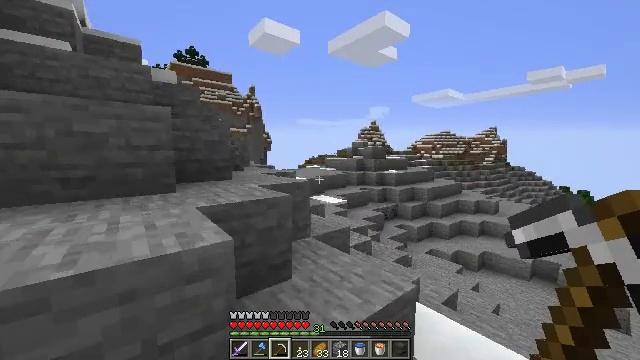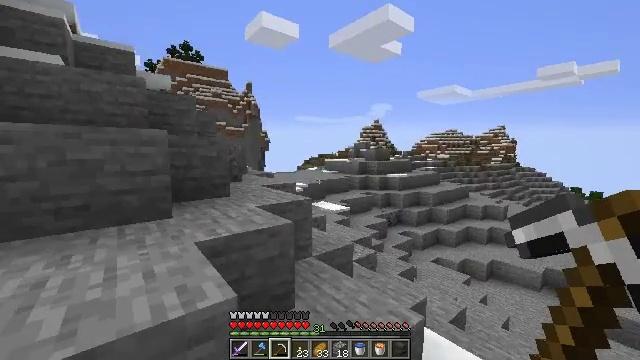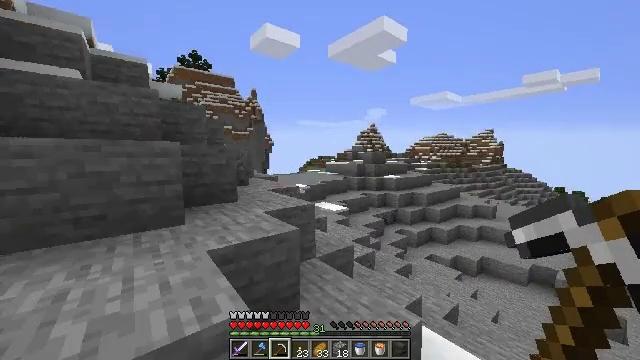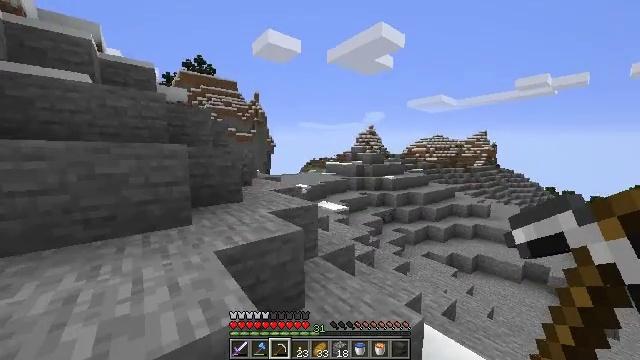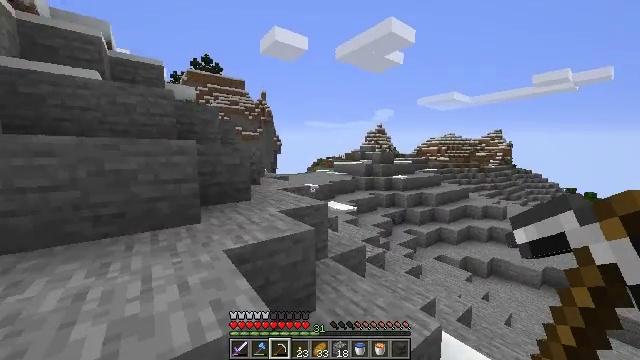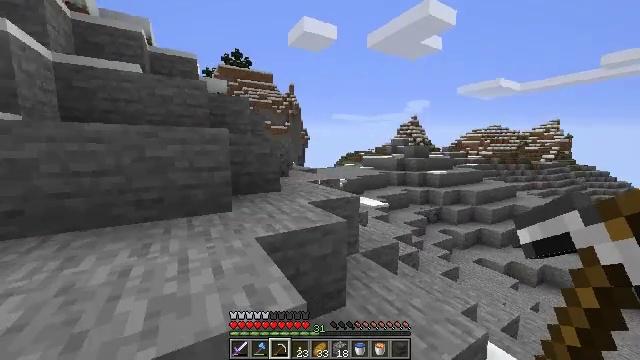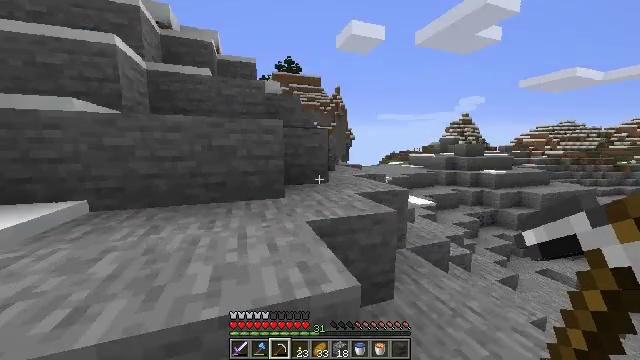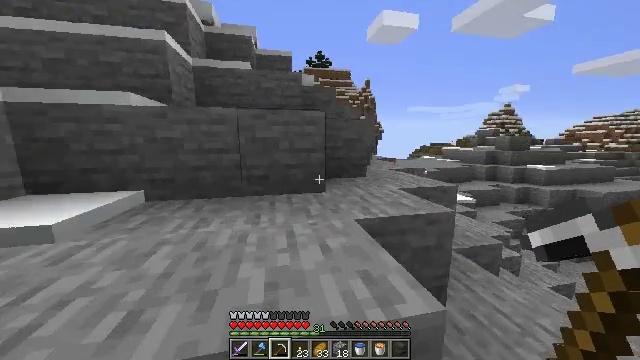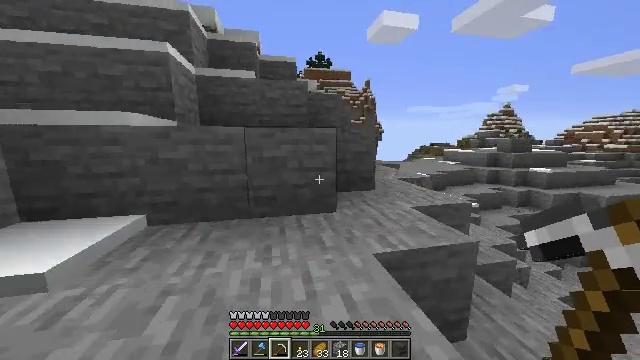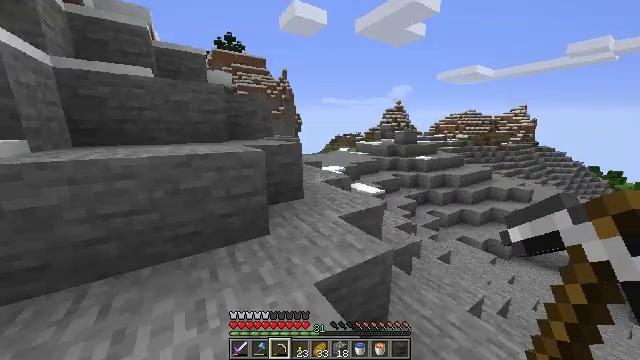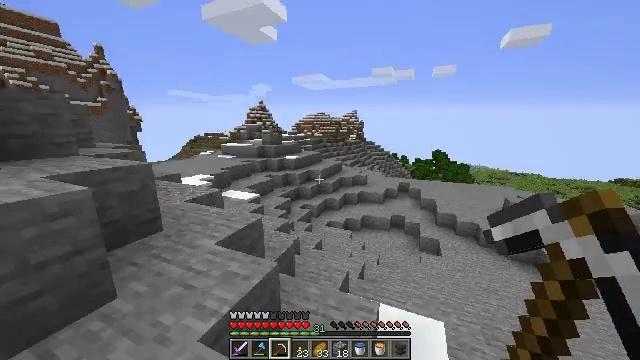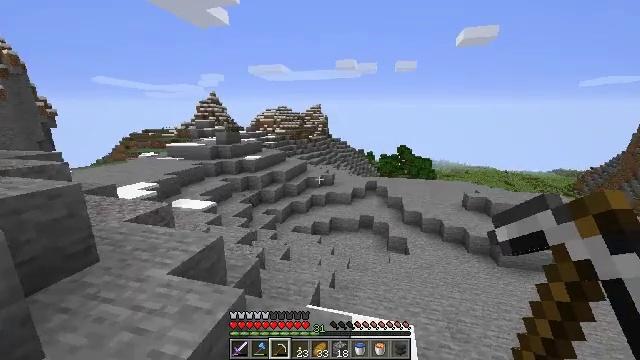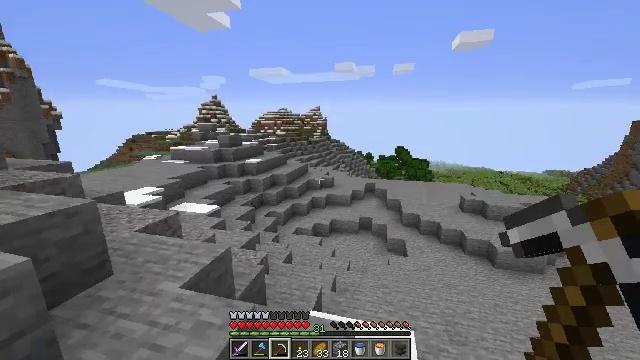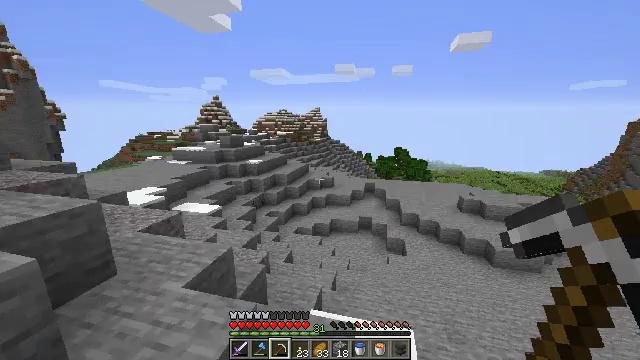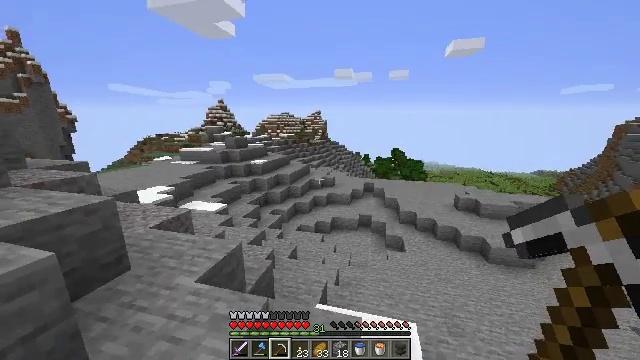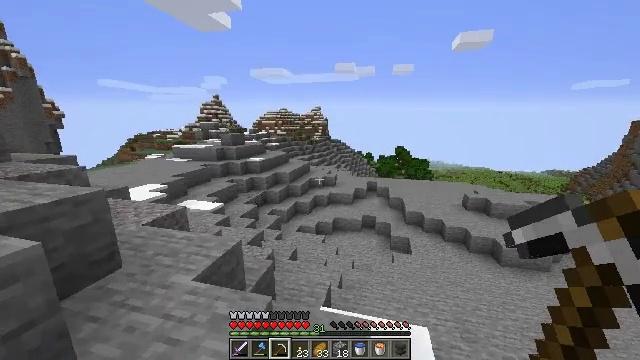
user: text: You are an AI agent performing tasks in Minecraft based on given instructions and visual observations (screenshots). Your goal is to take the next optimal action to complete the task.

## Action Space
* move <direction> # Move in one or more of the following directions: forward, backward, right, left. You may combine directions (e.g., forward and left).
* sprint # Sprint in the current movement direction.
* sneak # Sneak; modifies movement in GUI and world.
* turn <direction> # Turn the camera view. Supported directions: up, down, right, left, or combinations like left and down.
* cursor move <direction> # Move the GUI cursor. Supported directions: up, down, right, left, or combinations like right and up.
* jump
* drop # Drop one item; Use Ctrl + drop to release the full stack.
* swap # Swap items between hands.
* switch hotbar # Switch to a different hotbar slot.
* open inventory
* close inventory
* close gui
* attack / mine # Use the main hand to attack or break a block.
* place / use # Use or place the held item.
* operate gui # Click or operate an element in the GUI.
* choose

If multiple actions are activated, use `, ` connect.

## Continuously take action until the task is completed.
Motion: motion action
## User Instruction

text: Gather grass on the ground.
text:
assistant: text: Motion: move forward and move left, sprint, jump
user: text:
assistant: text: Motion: move forward and move left, sprint, jump
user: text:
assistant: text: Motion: move forward and move left, sprint, jump
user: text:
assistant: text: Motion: move forward and move left, sprint, turn left, jump
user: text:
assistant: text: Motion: move forward and move left, sprint, turn left and down, jump
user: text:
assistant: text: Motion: move forward and move left, sprint, turn left, jump
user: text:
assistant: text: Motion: move forward and move left, sprint, turn left and down, jump
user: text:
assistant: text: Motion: move forward and move left, sprint, jump
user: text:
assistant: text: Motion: move forward and move left, sprint, turn right and down, jump
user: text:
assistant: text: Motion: move forward and move left, sprint, turn right, jump
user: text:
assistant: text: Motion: move forward and move left, sprint, turn right, jump
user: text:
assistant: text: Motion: move forward and move left, sprint, jump
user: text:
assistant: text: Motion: move forward and move left, sprint, jump
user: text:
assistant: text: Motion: move forward and move left, sprint, jump
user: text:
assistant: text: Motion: move forward and move left, sprint, jump
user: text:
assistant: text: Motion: move forward and move left, sprint, jump
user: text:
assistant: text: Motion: move forward and move left, sprint, jump
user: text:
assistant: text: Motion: move forward and move left, sprint, jump
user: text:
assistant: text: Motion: move forward and move left, sprint, jump
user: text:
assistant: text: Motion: move forward and move left, sprint, jump
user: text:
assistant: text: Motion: move forward and move left, sprint, jump
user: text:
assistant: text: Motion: move forward and move left, sprint, jump
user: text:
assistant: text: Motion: move forward and move left, sprint, jump
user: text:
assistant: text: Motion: move forward and move left, sprint, jump
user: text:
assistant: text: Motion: move forward and move left, sprint, jump
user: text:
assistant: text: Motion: move forward and move left, sprint, jump
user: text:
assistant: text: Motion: move forward and move left, sprint, jump
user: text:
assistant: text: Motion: move forward and move left, sprint, jump
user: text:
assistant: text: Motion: move forward and move left, sprint, turn left and down, jump
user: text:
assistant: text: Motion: move forward and move left, sprint, turn left, jump